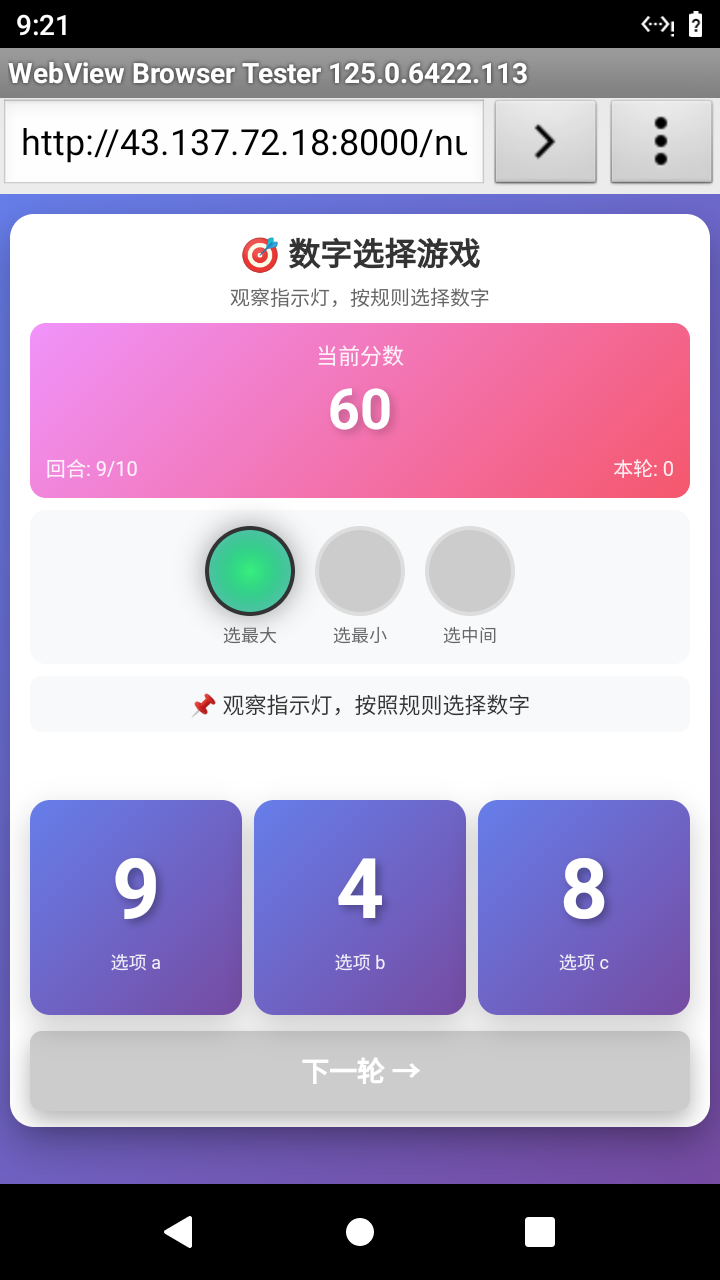

Select the correct number based on the traffic light color.
Answer: 0